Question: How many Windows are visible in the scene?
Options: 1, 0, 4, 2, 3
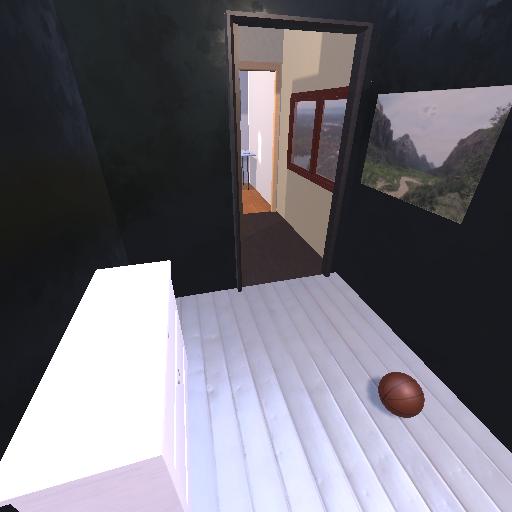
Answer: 1